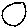
Label: circle